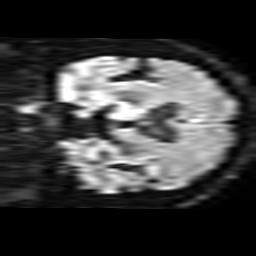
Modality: TRACE
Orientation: coronal
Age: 72
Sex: male
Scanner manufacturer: philips
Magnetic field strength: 3 T
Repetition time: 4.031 s
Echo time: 0.05928 s